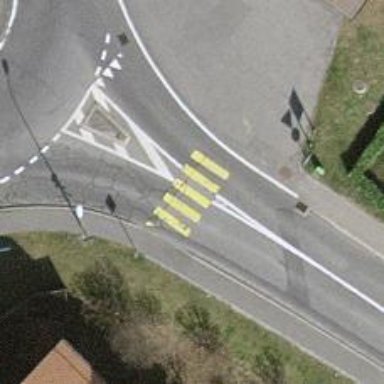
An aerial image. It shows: Zebra crossing on the road.